Field crop: maize
Growth stage: 2
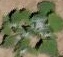
Species: chenopodium